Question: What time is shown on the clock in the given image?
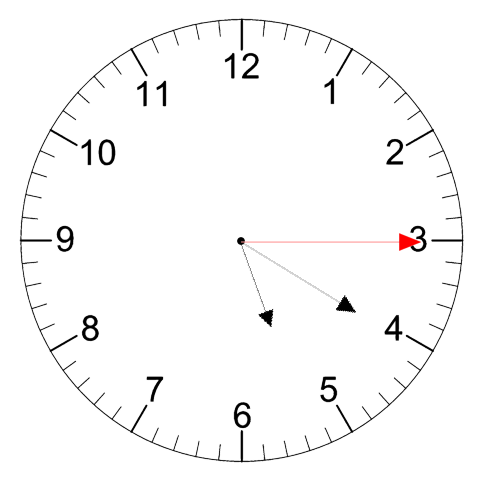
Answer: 05:20:15